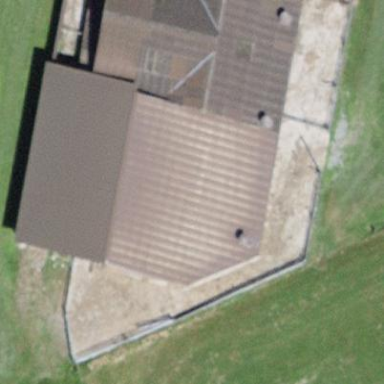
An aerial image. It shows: Barn.